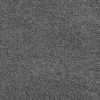
Atmospheric dust classification: dusty